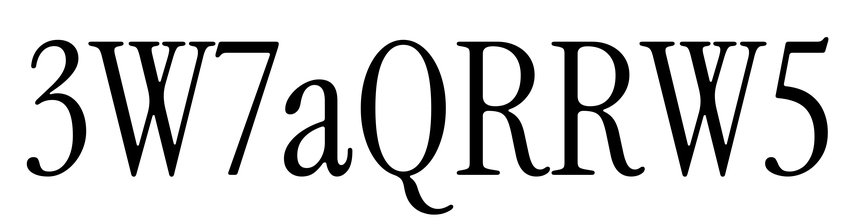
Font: InstrumentSerif-Regular